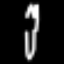
Label: fork